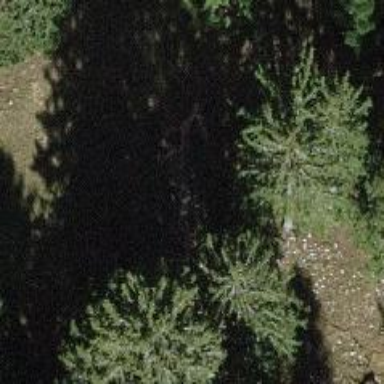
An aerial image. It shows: Single tag "natural: tree."